Question: I can enumerate through all modules and threads with their start address of a process with a <URL> functions. What is the method used to get the that the thread is running preferably with function name? Example of this information is the Process Explorer's Threads view:

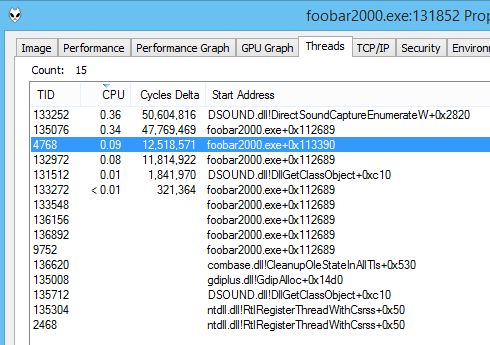
Answer: 1. Enumerate the modules in the process. You say you can already do that.
2. Call GetModuleInformation for each module to find its base address (well, you already know that) and the size of the module image.
3. That information gives you the start and end of the module. Then you just need to find which module has a start and end address in which the thread start address is contained.